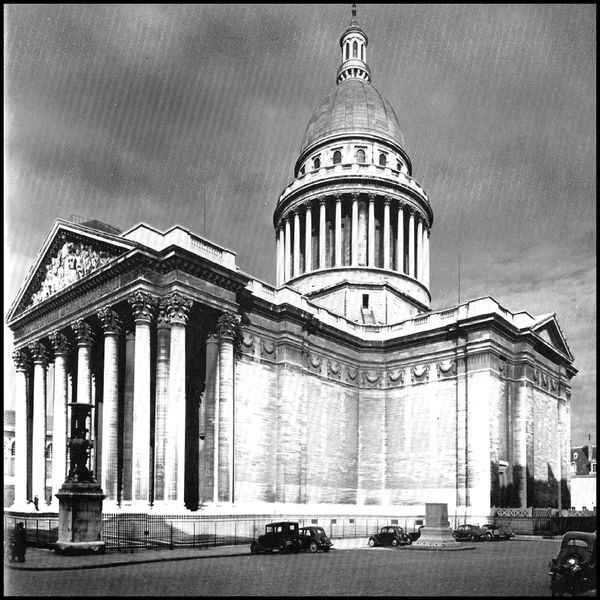
Titel: Bibliothek Saint-Geneviéve (Panthéon)
Künstler: Jacques Germain Soufflot
Standort: Paris, Bibliothek Saint-Geneviéve (EU - F)
Schlagwörter: weiß, fenster, laterne, schwarz, strasse, säulen, dach, gebäude, zaun, architektur, barock, sockel, kirche, klassizismus, rund, turm, italien, giebel, platz, auto, kuppel, foto, eingang, kreuz, dom, denkmal, rom, kapitell, gesims, portikus, antik, tempel, fotographie, aufnahme, autos, tympanon